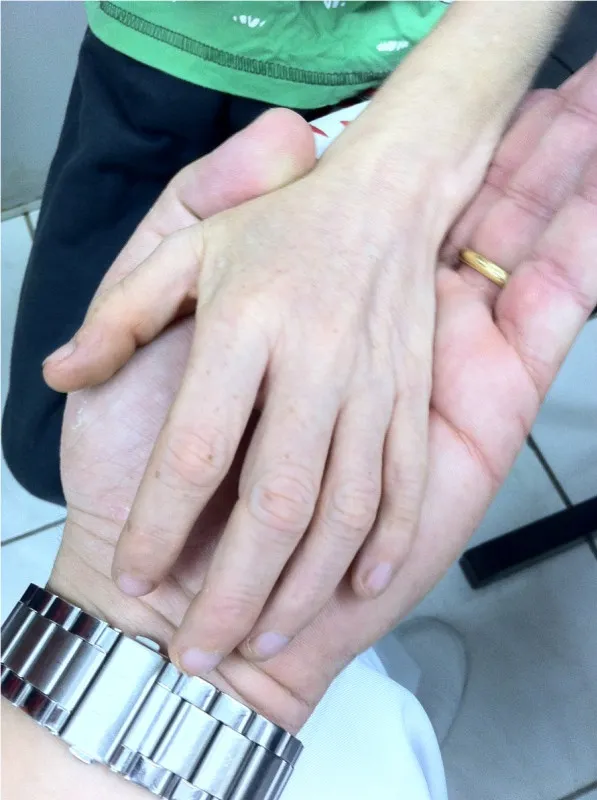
Clinodactyly on hands and feet of the patient.
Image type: medical_photograph (other_medical_photograph)